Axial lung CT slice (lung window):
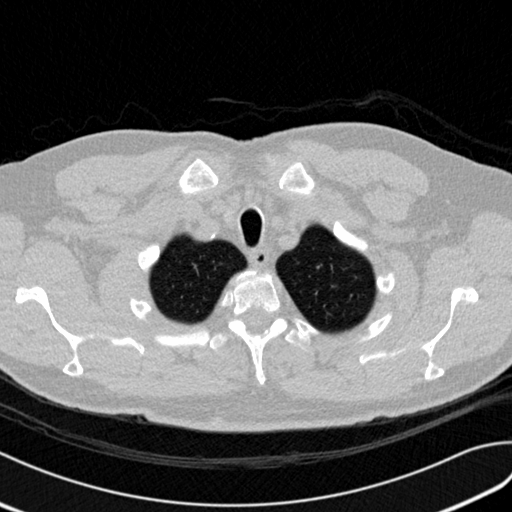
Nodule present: no